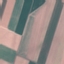
Land use / land cover class: AnnualCrop